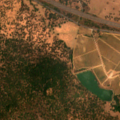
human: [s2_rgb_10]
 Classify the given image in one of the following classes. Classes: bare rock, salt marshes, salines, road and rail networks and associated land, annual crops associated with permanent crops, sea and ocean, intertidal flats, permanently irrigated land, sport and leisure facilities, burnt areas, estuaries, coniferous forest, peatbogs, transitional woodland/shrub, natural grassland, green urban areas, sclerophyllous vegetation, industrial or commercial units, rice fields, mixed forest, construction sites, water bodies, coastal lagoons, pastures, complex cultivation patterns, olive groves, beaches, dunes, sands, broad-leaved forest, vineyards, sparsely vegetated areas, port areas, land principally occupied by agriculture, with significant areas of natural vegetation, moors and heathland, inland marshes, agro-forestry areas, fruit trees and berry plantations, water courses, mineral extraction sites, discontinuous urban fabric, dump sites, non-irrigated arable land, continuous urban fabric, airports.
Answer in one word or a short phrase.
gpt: vineyards, pastures, agro-forestry areas, broad-leaved forest